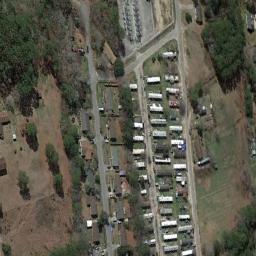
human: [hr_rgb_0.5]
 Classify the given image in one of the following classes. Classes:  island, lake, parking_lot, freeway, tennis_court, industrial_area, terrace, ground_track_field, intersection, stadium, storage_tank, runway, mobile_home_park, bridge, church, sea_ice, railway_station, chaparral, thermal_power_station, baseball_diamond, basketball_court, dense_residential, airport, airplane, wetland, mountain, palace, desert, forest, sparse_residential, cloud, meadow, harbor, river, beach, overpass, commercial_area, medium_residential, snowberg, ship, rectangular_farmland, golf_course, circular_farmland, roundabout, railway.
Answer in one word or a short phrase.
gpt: mobile_home_park